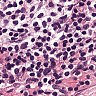
Metastatic tissue present: no